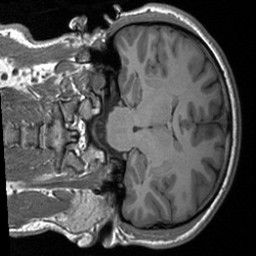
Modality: T1w
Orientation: coronal
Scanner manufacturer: siemens
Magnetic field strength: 3 T
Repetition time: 1.9 s
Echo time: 0.00226 s